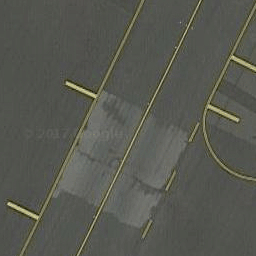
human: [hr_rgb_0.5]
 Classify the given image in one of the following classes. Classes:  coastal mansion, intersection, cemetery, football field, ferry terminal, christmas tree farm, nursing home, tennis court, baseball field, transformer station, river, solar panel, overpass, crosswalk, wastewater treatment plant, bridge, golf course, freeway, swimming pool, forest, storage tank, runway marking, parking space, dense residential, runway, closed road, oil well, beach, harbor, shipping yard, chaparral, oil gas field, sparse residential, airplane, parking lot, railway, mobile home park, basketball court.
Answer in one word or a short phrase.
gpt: runway marking